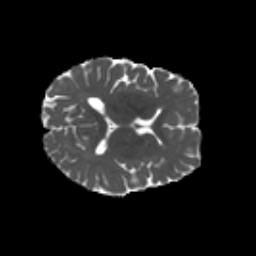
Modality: MD
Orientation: axial
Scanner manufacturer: siemens
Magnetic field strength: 3 T
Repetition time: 4.16 s
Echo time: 0.0806 s